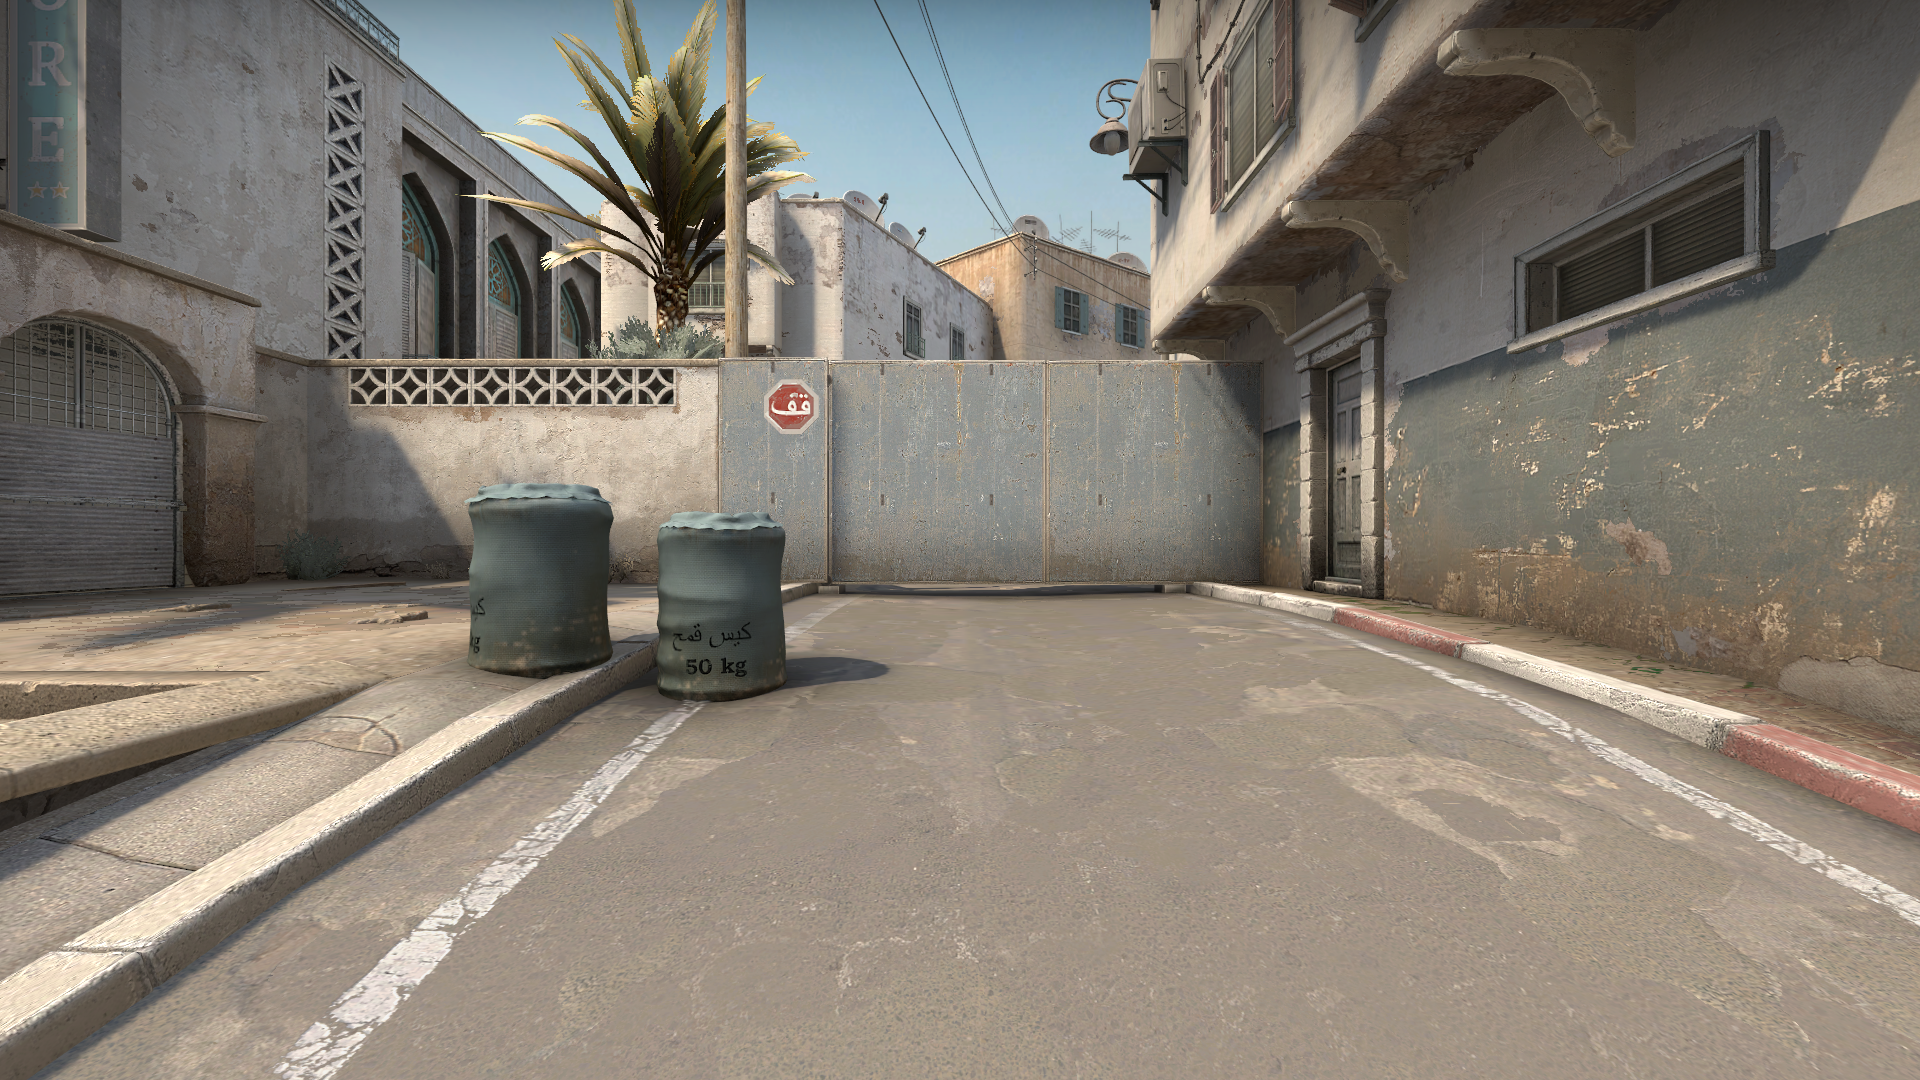
Map: de_dust2